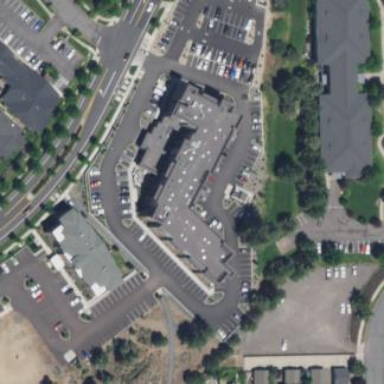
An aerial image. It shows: Hotel building.